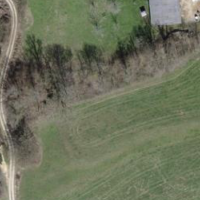
EUNIS habitat code: 52
Species observed at this site:
Pseudochorthippus parallelus
Phaneroptera falcata